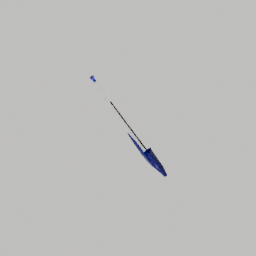
Label: tools